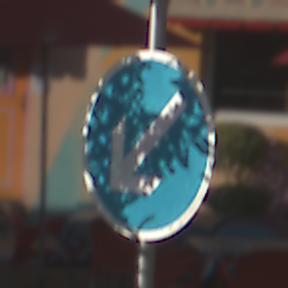
Verkehrszeichen: VorgeschriebeneVorbeifahrtLinks
Umgebung: Outdoor, Special
Tageszeit: MorningAfternoon
Wetter: PartlyCloudy
Licht: Natural
Jahreszeit: NotSpecified
Kontrast: HighContrast